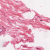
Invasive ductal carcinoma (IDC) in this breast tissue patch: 0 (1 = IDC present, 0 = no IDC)